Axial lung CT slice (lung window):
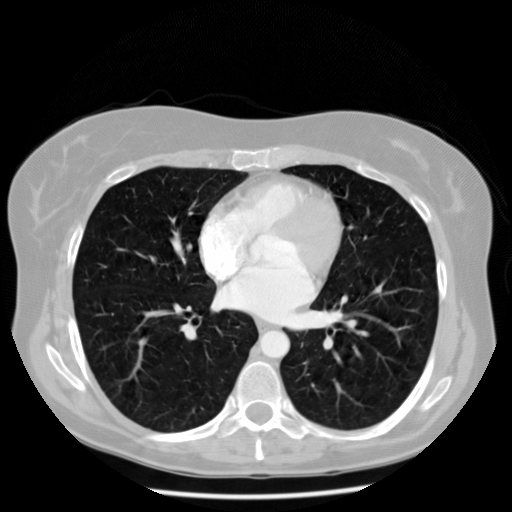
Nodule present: no